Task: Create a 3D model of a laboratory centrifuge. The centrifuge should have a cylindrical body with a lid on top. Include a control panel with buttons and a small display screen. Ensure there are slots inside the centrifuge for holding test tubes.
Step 21:
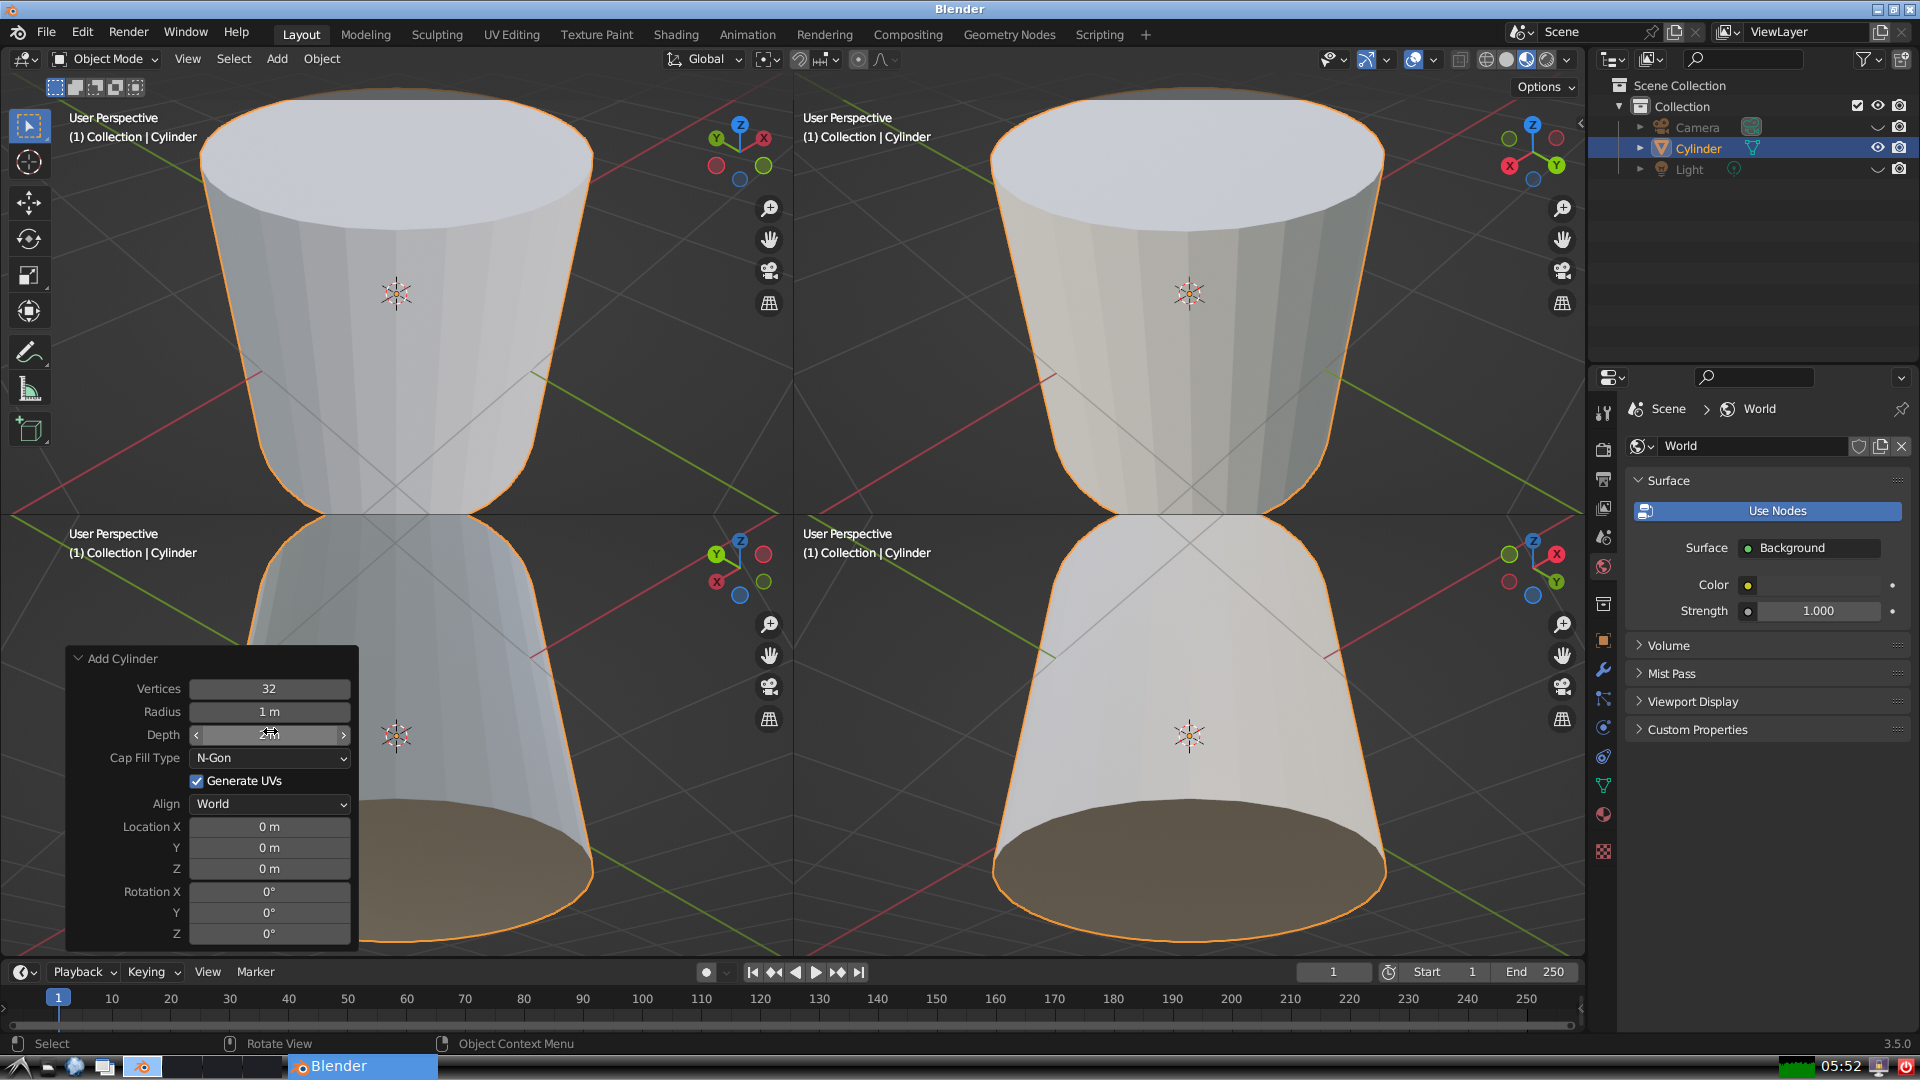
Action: click: no